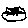
Label: cat